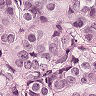
Metastatic tissue present: yes